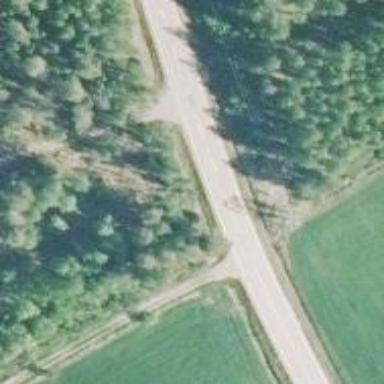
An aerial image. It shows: Secondary road with asphalt surface.